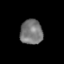
Tissue: lung
Cell type: Myeloid cells
Senescence score: 0.1678
Nuclear area (px): 554
Mean DAPI intensity: 118.634